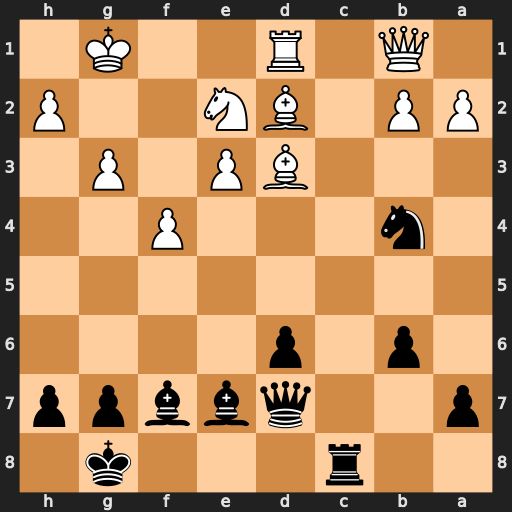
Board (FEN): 2r3k1/p2qbbpp/1p1p4/8/1n3P2/3BP1P1/PP1BN2P/1Q1R2K1
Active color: b
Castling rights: -
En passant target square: -
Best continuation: Nxd3 Qxd3 Bc4